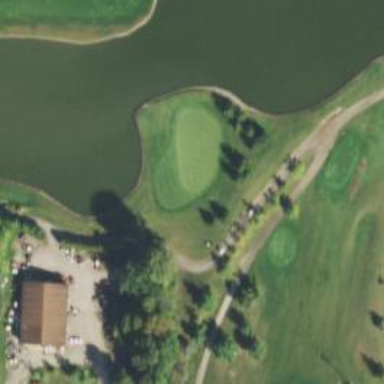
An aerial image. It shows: View of golf hole.